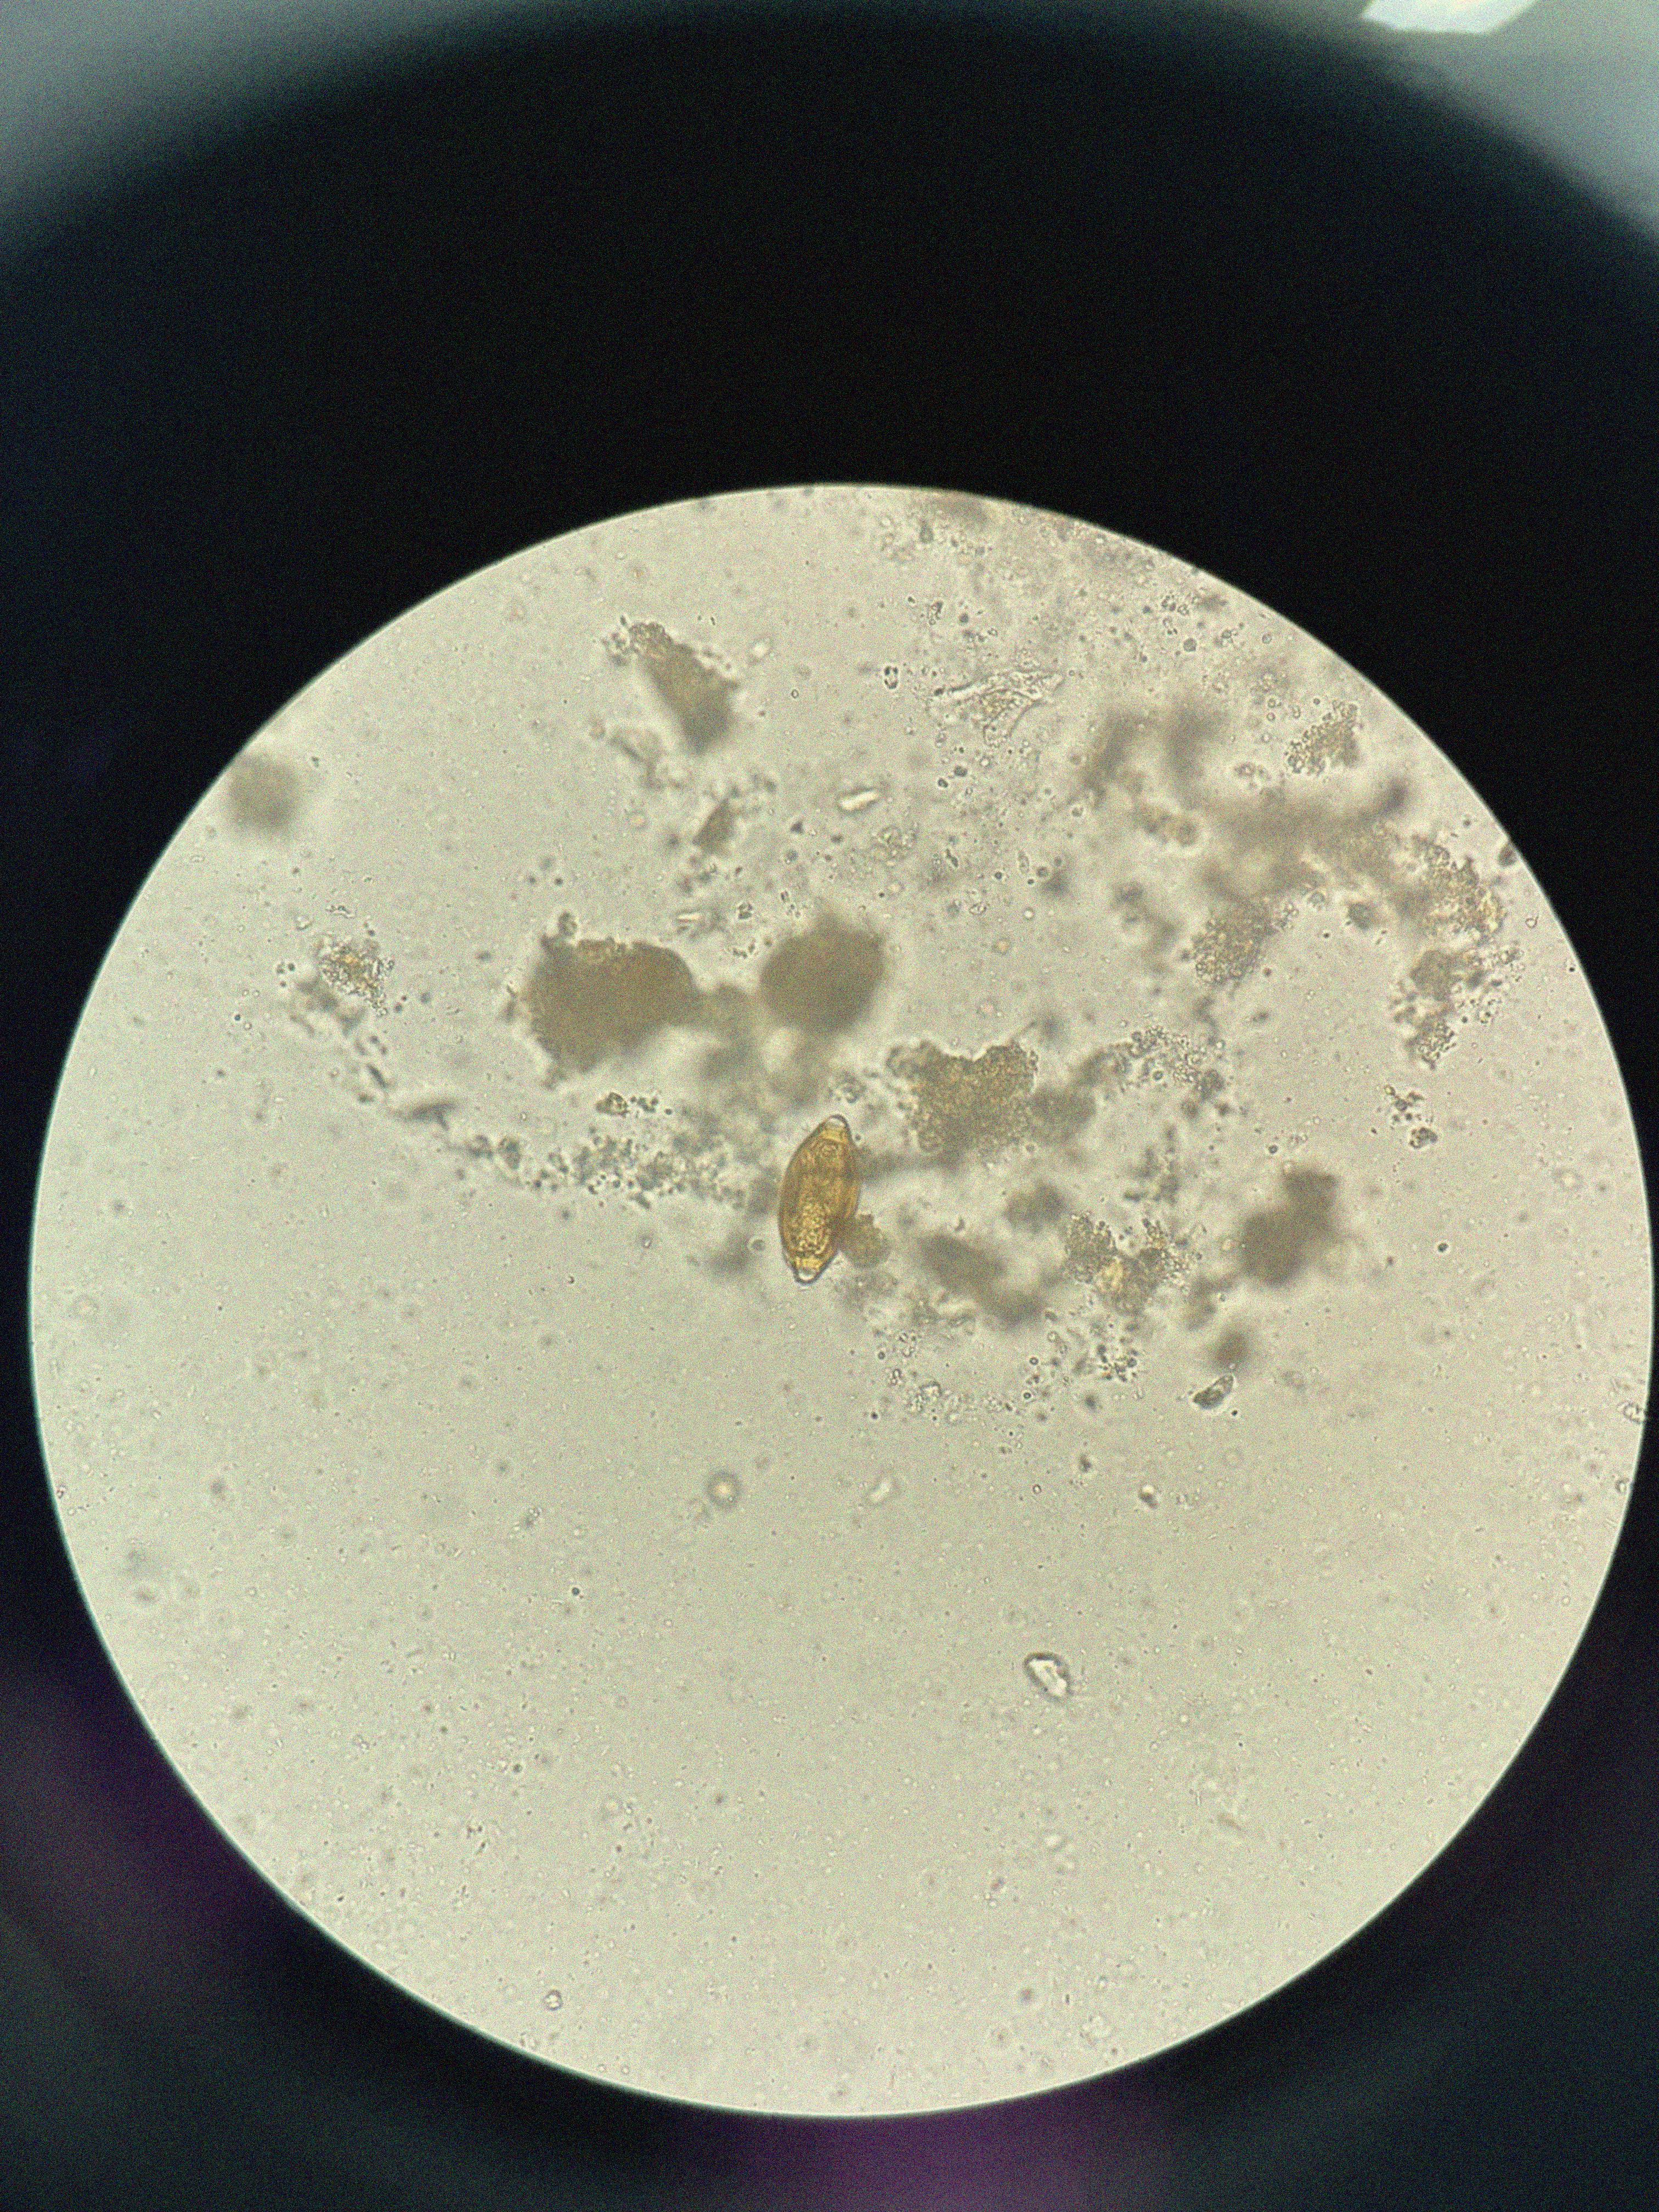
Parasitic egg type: Trichuris trichiura